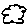
Label: cloud